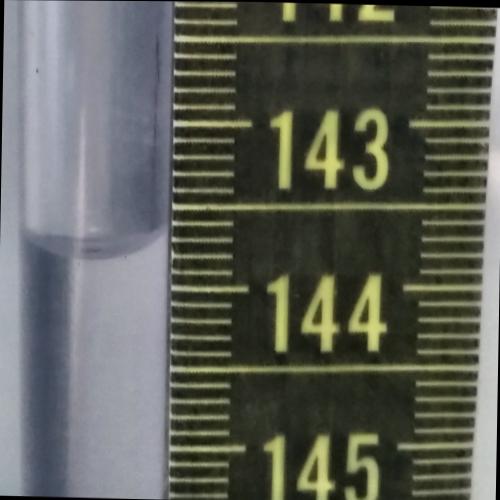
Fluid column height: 143.7 cm